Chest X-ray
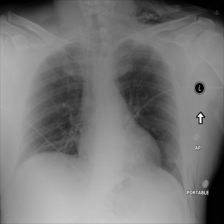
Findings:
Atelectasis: negative
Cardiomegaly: negative
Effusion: negative
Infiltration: negative
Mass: negative
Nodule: negative
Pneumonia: negative
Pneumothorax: negative
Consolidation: negative
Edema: negative
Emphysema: positive
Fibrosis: negative
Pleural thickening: negative
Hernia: negative